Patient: sex M, age 42
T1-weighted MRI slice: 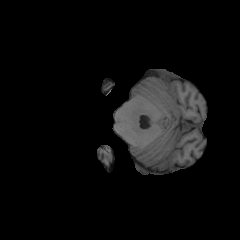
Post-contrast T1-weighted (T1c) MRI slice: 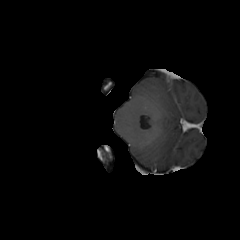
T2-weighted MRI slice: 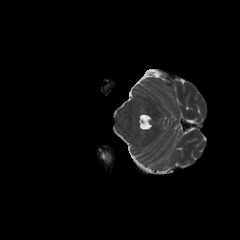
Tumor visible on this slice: no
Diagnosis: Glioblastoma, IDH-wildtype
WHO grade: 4